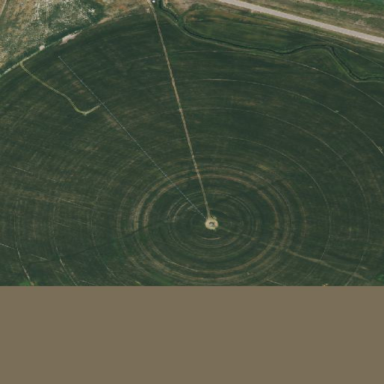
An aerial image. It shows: Farmland with pivot irrigation system.